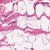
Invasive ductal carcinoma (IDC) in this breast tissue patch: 0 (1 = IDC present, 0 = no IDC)